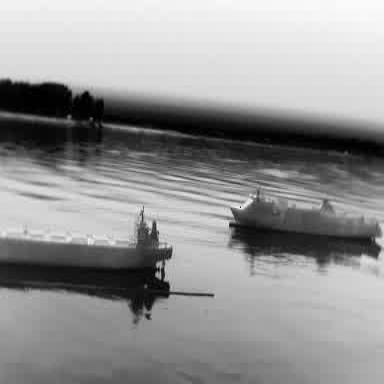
There are two objects shown in the infrared image, including a liner, and a container_ship.